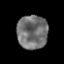
Tissue: prostate
Cell type: T cells
Senescence score: 0.2571
Nuclear area (px): 1014
Mean DAPI intensity: 113.729